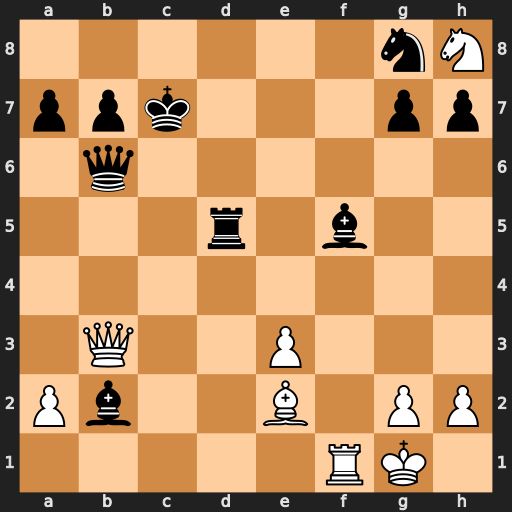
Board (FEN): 6nN/ppk3pp/1q6/3r1b2/8/1Q2P3/Pb2B1PP/5RK1
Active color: w
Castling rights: -
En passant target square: -
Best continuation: Qxd5 Qxe3+ Kh1